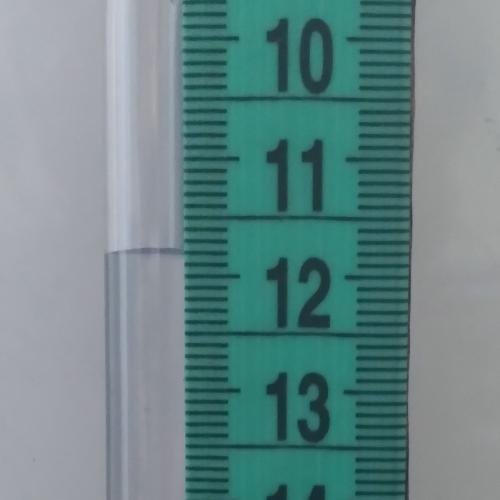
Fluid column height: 11.8 cm